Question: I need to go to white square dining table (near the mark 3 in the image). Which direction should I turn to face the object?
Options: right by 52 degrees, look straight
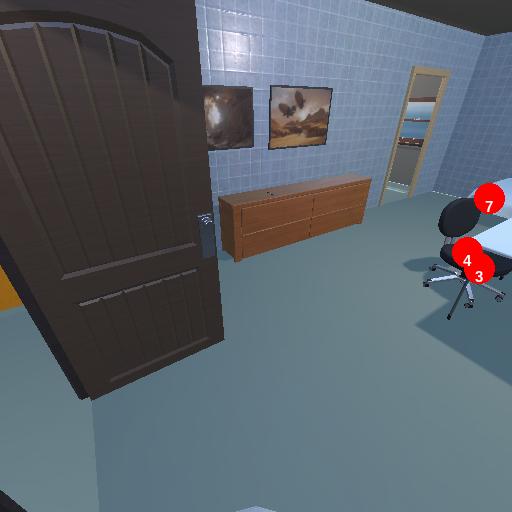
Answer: right by 52 degrees